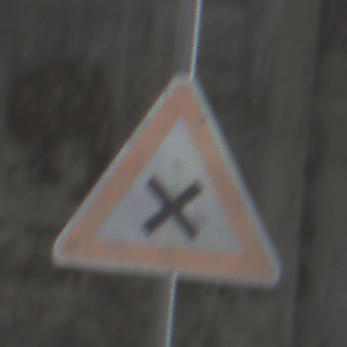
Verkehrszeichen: KreuzungOderEinmuendung
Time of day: Midday
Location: Outdoor (Suburban)
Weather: Overcast
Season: NotSpecified
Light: Natural